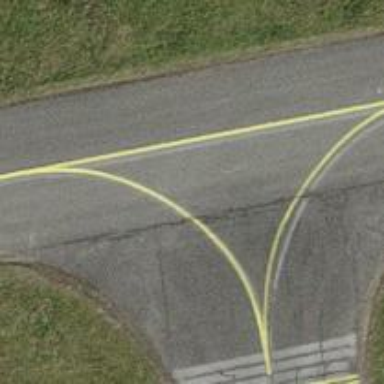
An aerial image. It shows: View of taxiway at the airport.